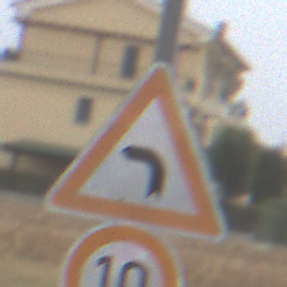
Verkehrszeichen: KurveLinks
Zusatzzeichen unten: Geschwindigkeit10
Umgebung: Outdoor, Suburban
Tageszeit: Midday
Wetter: Overcast
Licht: Natural
Jahreszeit: NotSpecified
Kontrast: LowContrast